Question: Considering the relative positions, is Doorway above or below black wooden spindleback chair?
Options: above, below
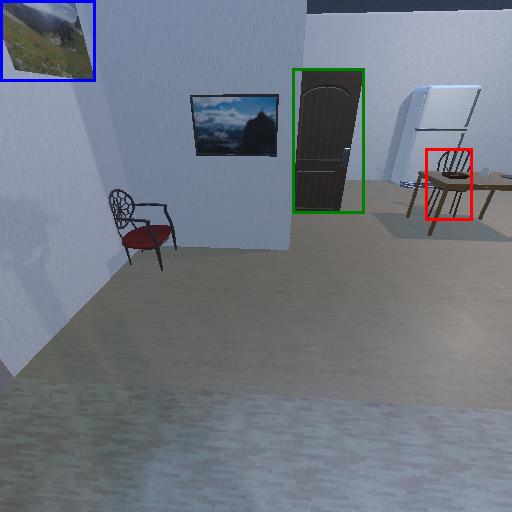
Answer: above